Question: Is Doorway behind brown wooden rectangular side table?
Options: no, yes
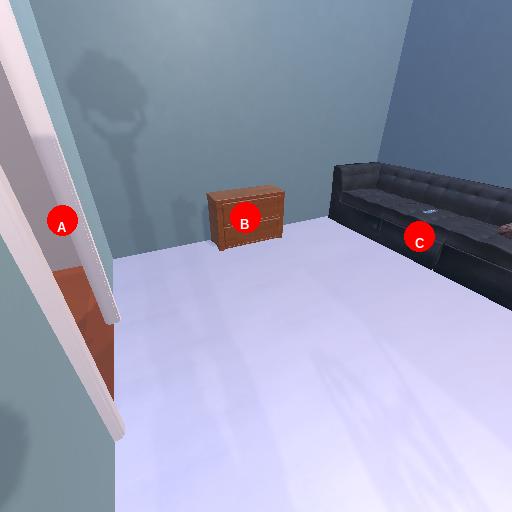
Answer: no